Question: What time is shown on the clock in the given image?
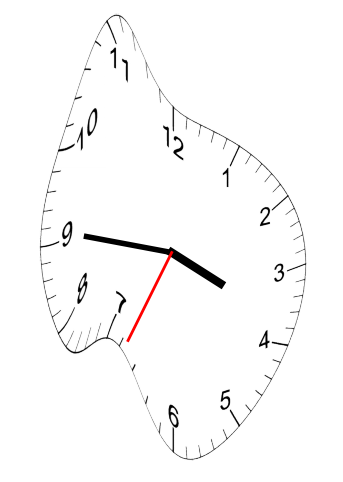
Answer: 03:45:34